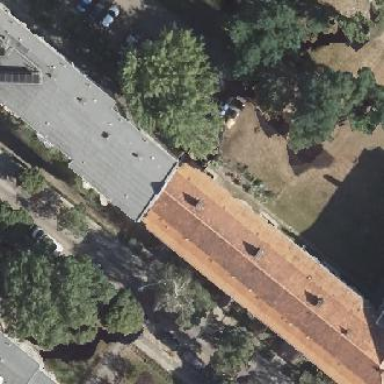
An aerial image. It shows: Gabled roof apartments building.